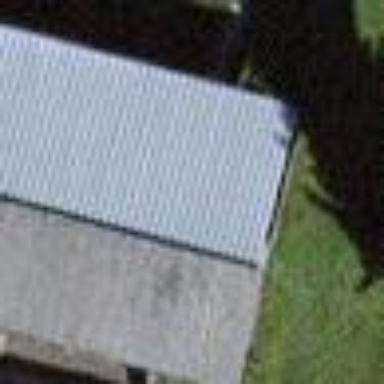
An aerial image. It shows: Garage building.